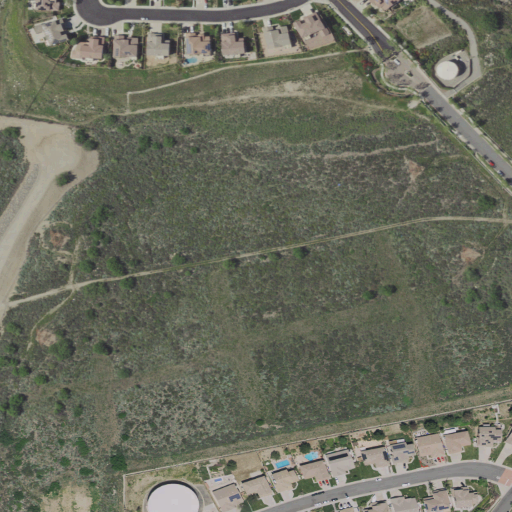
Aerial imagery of valley in California named San Sevaine Canyon containing shrub, open development, low intensity development, medium intensity development, grassland, and high intensity development